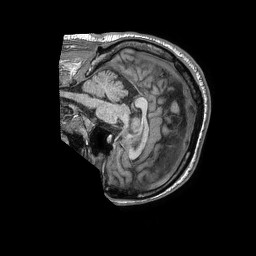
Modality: T1w
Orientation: sagittal
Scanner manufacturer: philips
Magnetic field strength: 1.5 T
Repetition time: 0.007639 s
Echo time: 0.003481 s